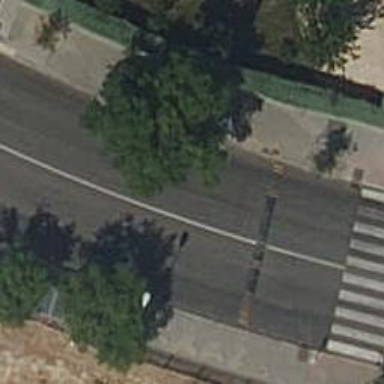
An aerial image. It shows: Bump for traffic calming.